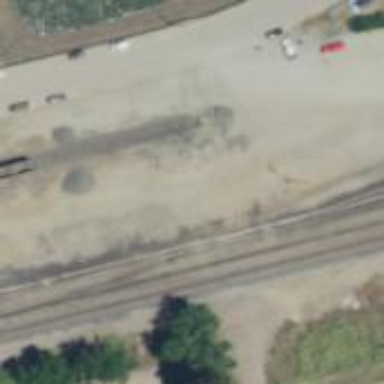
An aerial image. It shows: Railway siding for service.